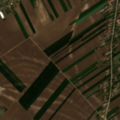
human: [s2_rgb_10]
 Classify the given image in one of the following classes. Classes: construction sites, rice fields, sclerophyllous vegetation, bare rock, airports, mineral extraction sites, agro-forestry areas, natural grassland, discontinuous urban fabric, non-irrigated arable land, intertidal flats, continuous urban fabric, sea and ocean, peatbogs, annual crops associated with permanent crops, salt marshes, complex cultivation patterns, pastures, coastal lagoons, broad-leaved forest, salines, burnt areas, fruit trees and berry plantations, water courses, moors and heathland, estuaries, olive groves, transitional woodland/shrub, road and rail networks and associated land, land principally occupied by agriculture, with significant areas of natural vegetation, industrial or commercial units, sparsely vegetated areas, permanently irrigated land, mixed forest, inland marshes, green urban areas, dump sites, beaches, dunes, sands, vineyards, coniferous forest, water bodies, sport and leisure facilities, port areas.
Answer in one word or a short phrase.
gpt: discontinuous urban fabric, non-irrigated arable land